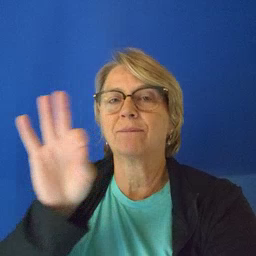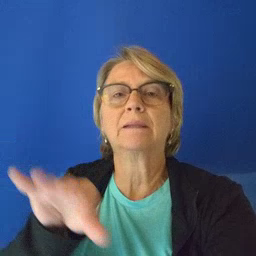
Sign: frenchfries